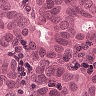
Metastatic tissue present: yes